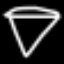
Label: diamond